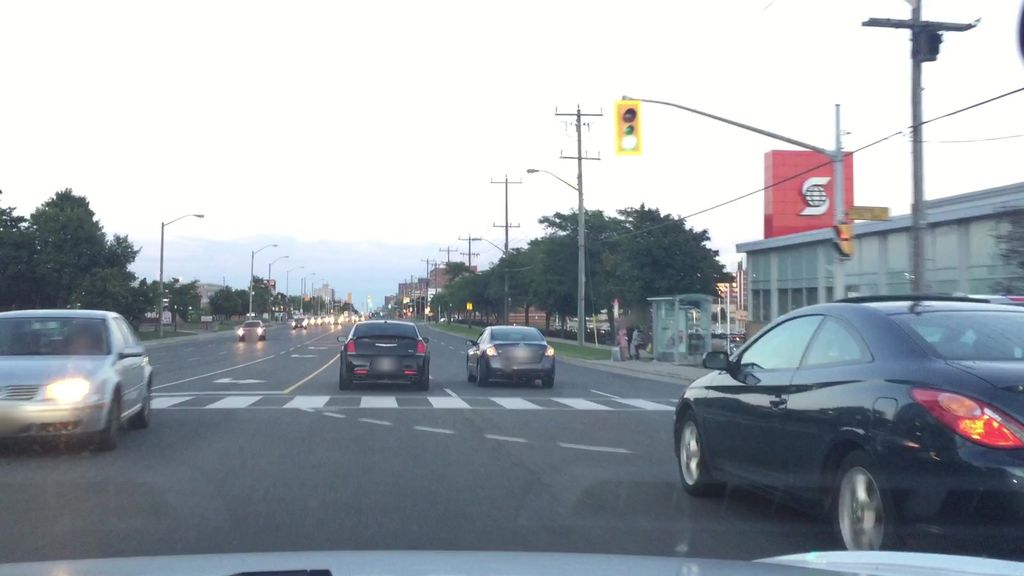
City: toronto